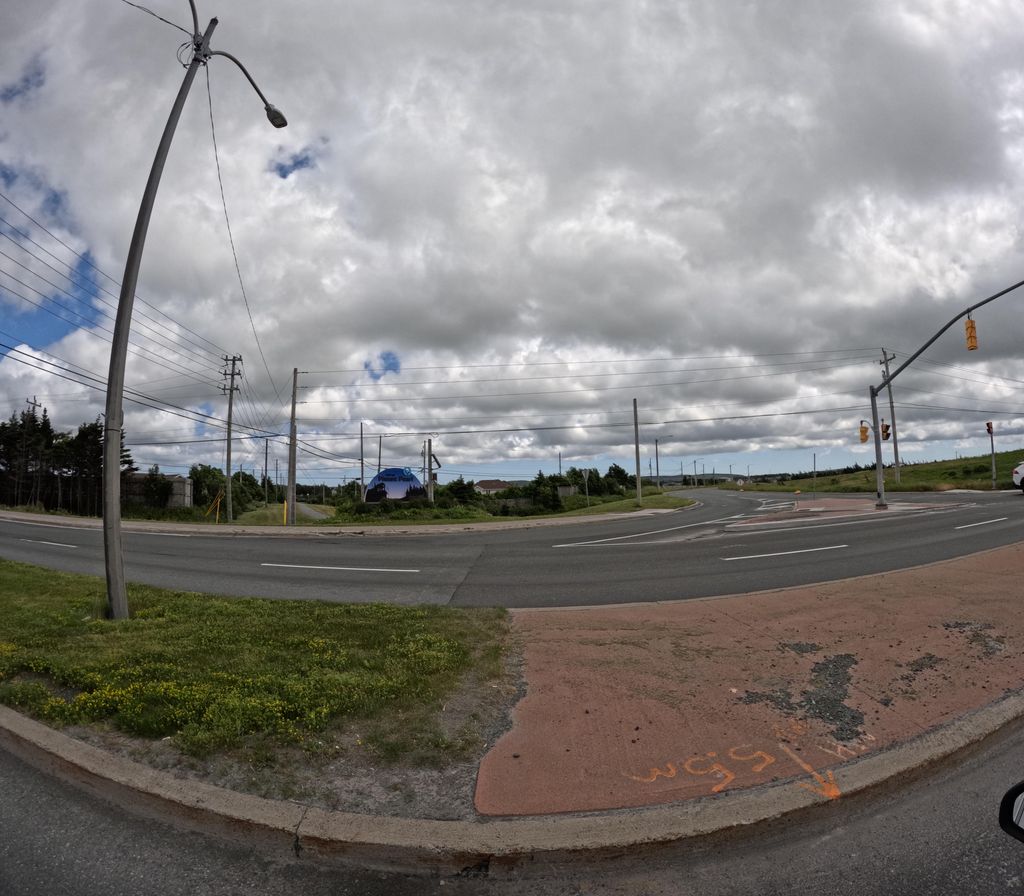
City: st_johns